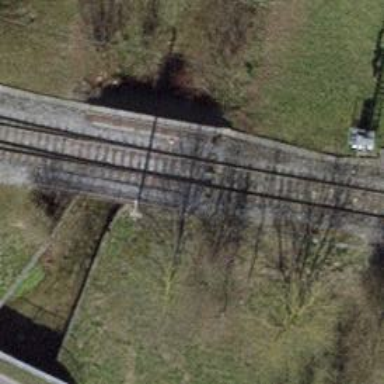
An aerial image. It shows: Bridge with electrified rail tracks and contact line.